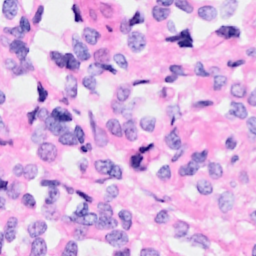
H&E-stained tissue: Breast